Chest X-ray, PA view. Patient: 31 years old, sex M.
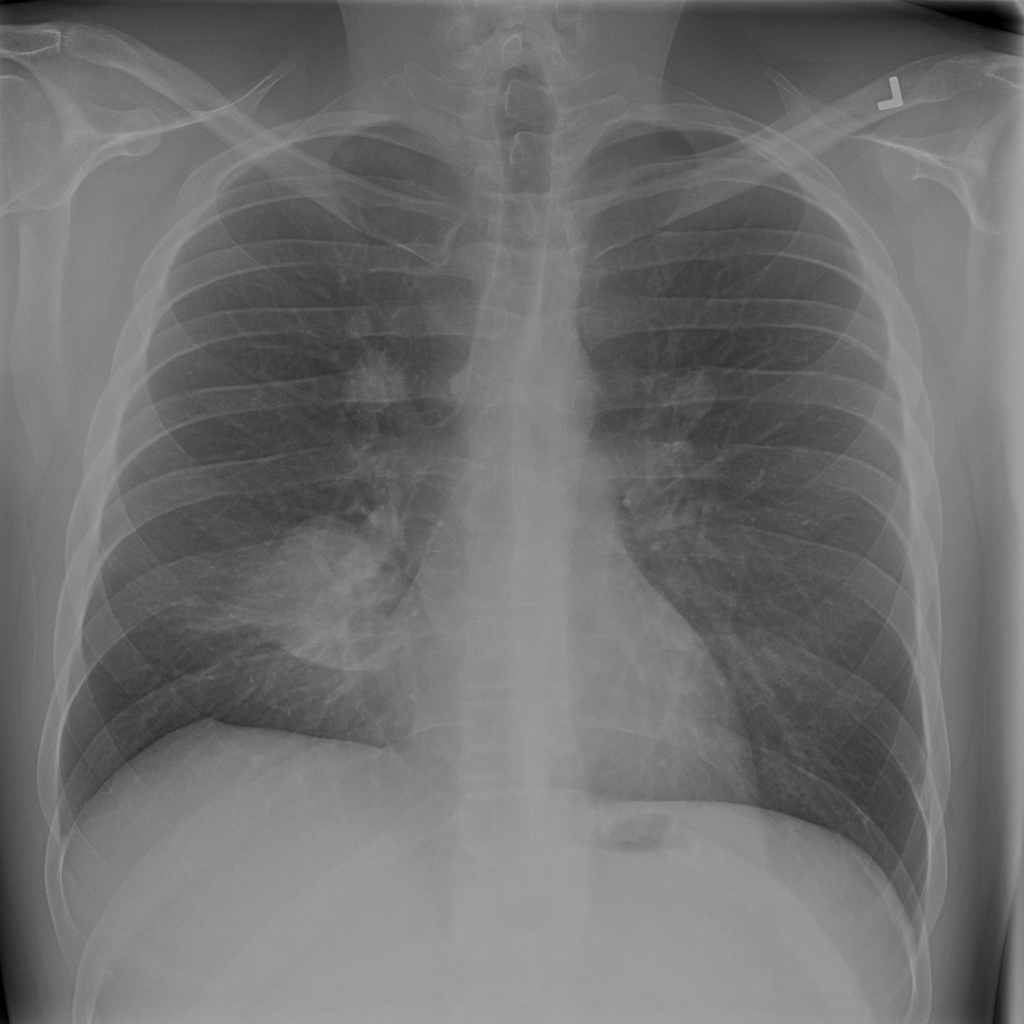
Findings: Atelectasis